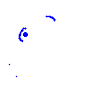
Particle: electron